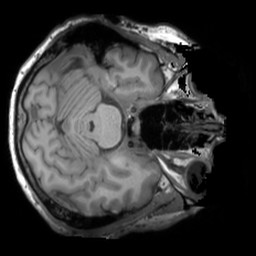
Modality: T1w
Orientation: axial
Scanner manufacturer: siemens
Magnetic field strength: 3 T
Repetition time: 1.9 s
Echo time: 0.00267 s